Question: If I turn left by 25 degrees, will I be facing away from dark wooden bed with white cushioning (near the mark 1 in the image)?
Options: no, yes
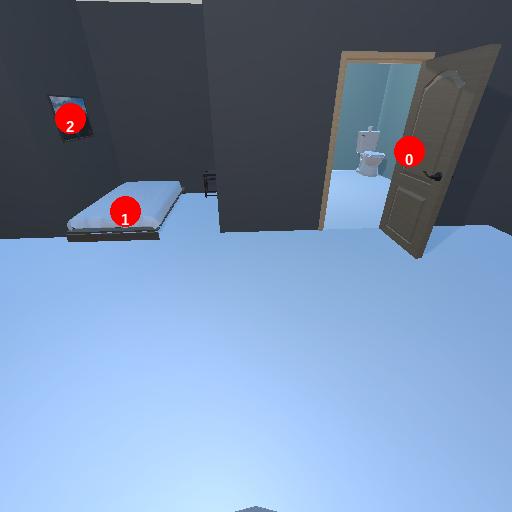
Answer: no